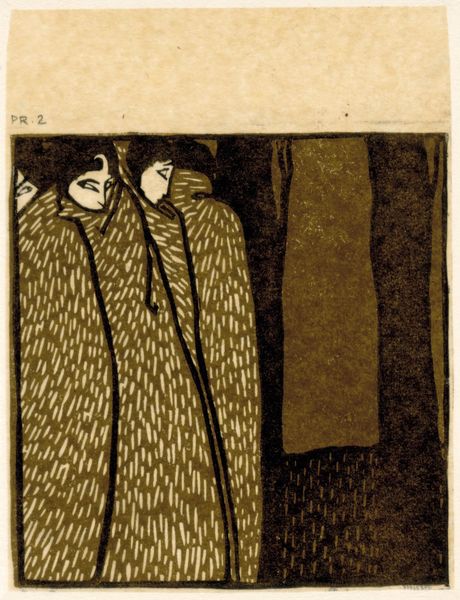
Titel: November
Künstler: Koloman Moser
Standort: Wien
Institution: Albertina, Wien
Schlagwörter: dunkel, gruppe, weiß, bäume, frauen, grün, braun, frau, köpfe, nacht, nase, profil, wiese, beige, gesichter, augen, gesicht, kragen, pelz, haare, mantel, drei, blässe, wald, holzschnitt, zwei, abstrakt, grafik, nasen, brauen, klimt, striche, punkte, druck, druckgrafik, mäntel, pelzmantel, verhüllt, schiele, jute, eingehüllt, textur, pel, pr, pr 2